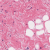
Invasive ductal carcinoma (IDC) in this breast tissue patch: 0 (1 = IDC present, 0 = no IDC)